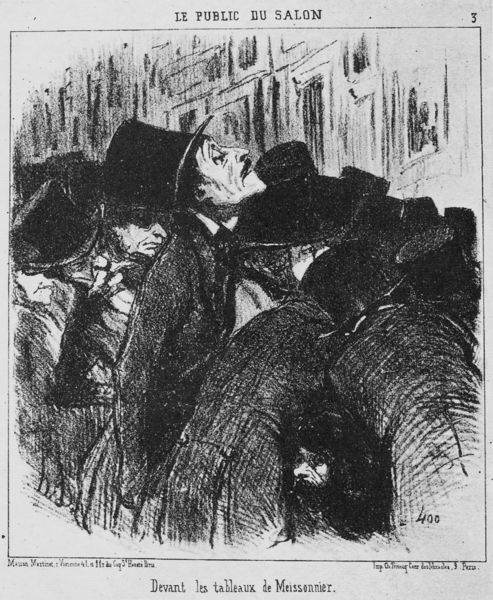
Titel: Le public du salon
Künstler: Honoré Daumier
Schlagwörter: gemälde, gruppe, mann, weiß, menschen, stadt, frankreich, hut, hüte, männer, nase, schwarz, zeichnung, blick, menge, zylinder, bart, gedränge, schnurrbart, gesicht, schauen, mantel, publikum, gebeugt, schrift, bilder, zuschauer, besucher, französisch, frack, karikatur, salon, spitz, gehrock, betrachter, galerie, haufen, kohle, schwarz-weiß, illustration, text, cartoon, mäntel, betrachten, ausstellung, traube, gucken, häte, öffentlichkeit, meissonnier, public, poblic, devant